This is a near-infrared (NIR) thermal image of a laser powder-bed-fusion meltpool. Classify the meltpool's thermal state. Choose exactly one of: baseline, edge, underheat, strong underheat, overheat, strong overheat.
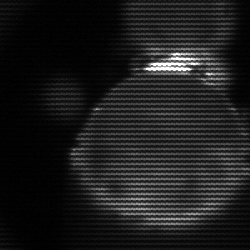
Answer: edge